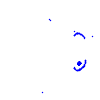
Particle: electron